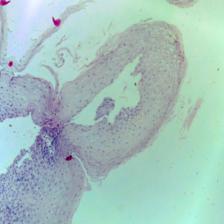
Diagnosis: Normal